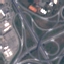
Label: Highway